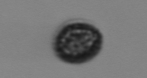
Label: Pseudochattonella_farcimen